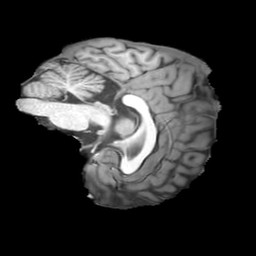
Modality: T1w
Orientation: sagittal